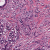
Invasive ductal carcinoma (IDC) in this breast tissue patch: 1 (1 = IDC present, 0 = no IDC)